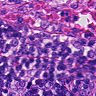
Metastatic tissue present: no